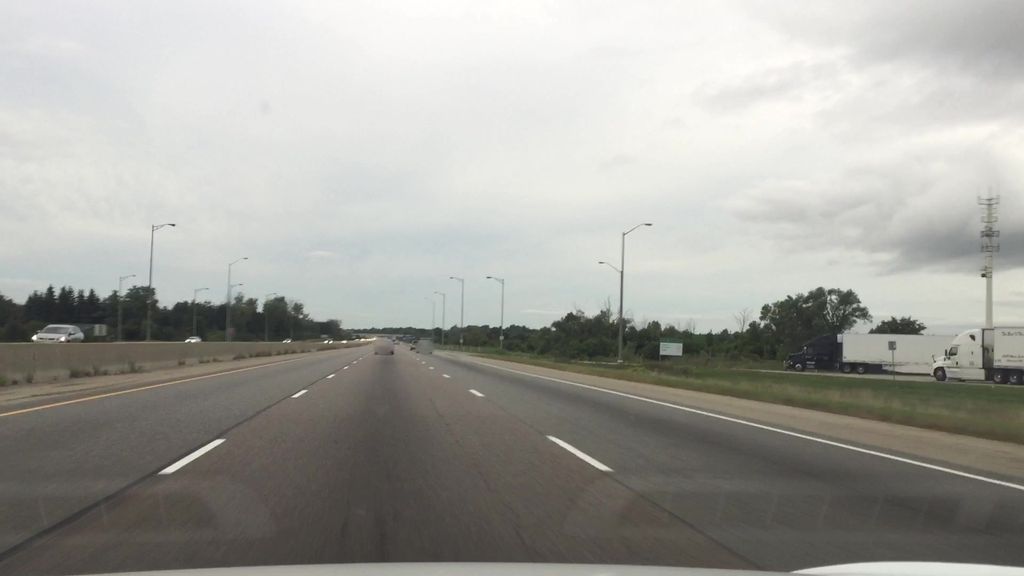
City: kitchener-waterloo